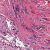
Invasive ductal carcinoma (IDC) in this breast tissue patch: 0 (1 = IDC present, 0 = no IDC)